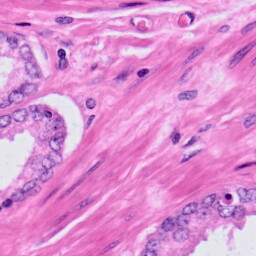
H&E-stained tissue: Prostate